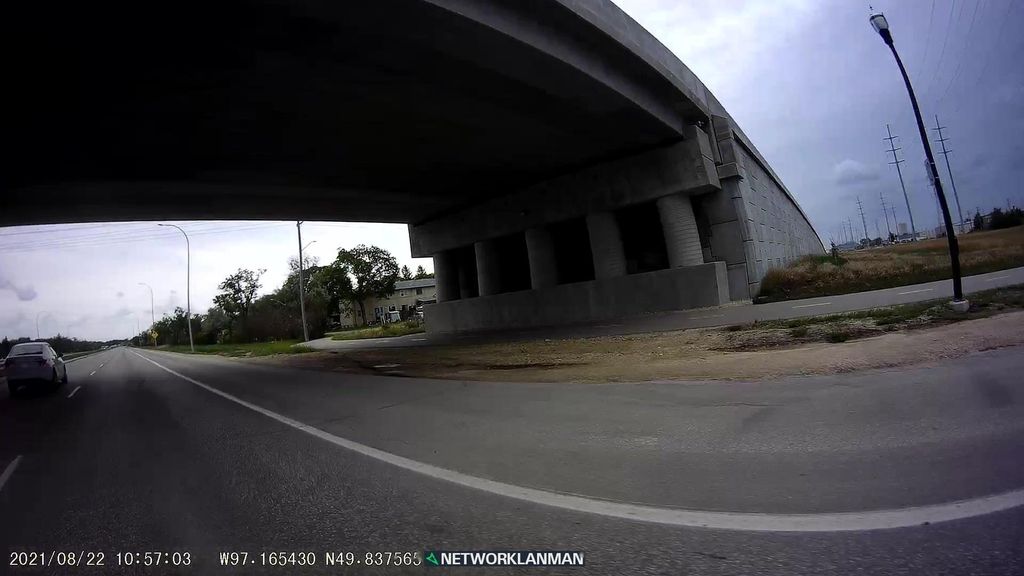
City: winnipeg